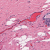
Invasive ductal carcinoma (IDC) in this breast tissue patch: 0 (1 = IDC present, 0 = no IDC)